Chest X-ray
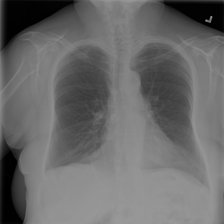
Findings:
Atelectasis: negative
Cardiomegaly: negative
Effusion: negative
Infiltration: negative
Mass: negative
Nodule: negative
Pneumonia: negative
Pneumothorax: negative
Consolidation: negative
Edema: negative
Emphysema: negative
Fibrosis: negative
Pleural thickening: negative
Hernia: negative